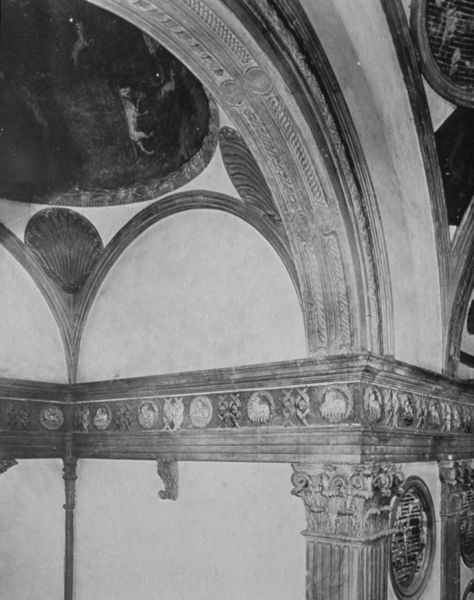
Titel: Capella de' Pazzi (Detail des Chorgebälks)
Künstler: Filippo Brunelleschi
Standort: Firenze
Institution: Santa Croce / Capella de'Pazzi
Schlagwörter: gemälde, gestein, weiß, fenster, frau, schwarz, säule, säulen, hund, malerei, muster, ornament, wand, architektur, barock, rahmen, stein, innenraum, kirche, decke, borte, renaissance, relief, ecke, bogen, italien, pilaster, rundbogen, kuppel, arch, architecture, church, column, white, black, old, painting, wall, detail, dekor, floral, ornamente, verzierung, stuck, foto, fotografie, bögen, nische, gewölbe, medaillon, kuppeln, geriffelt, kreise, zwickel, altar, architrav, kapitelle, rom, kapitell, fries, sims, gesims, wood, real, ionisch, altarraum, rundbögen, fresken, romanik, florenz, building, chor, kapelle, baroque, konche, konsole, muschel, fresko, niesche, korinthisch, black and white, animals, dog, dogs, sakral, verzierungen, fresco, photo, zierleiste, kapitel, marble, gebälk, brunelleschi, deckenmalerei, design, dome, kanelluren, pendentiv, pendentif, ceiling, cupola, medaillons, art, ornaments, gothic, animal, circle, circles, deer, shapes, tiger, frührenaissance, pillar, trompe, shell, lion, frieze, schwarzweiss, niche, catherdral, pazzi kapelle, michelnagelo, trompr, apex, stucco, collumn, carved wood, hunde, ovals, vent, fotography, sea shell, black and white photo, stele, celling, animalds, nook, frsco